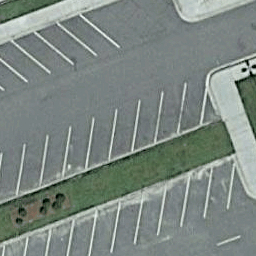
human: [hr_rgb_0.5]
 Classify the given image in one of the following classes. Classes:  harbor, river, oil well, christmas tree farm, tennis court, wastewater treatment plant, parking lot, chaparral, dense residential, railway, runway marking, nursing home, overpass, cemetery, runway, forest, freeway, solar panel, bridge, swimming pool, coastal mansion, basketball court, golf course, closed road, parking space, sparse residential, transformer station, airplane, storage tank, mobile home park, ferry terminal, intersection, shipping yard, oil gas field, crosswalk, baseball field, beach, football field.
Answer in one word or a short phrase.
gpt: parking space